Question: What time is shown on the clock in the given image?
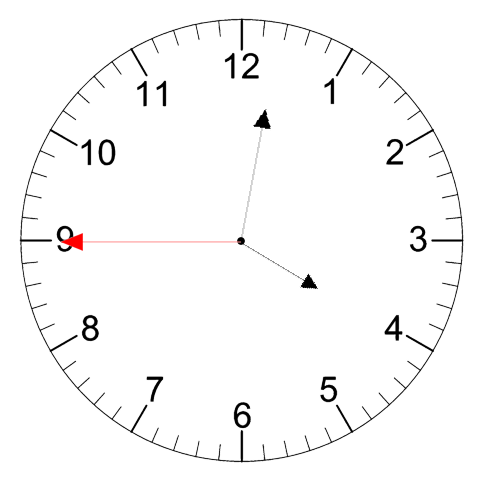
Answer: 04:01:45